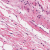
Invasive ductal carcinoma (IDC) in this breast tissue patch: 0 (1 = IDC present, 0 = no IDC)